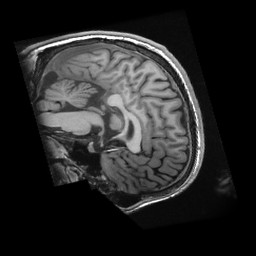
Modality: T1w
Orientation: sagittal
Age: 24
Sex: male
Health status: healthy
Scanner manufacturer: ge
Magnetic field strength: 3 T
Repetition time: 0.00842 s
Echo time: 0.00308 s